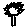
Label: flower